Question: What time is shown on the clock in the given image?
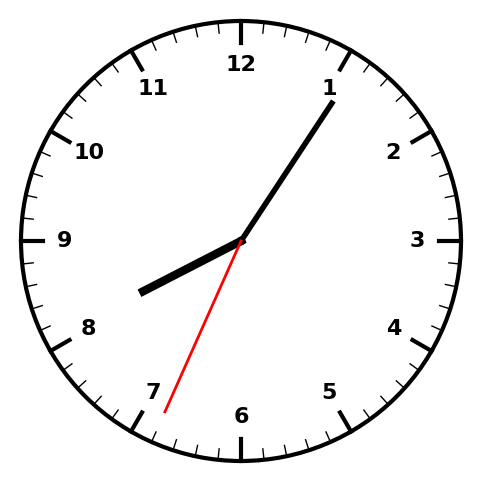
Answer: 08:05:34